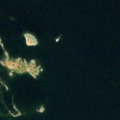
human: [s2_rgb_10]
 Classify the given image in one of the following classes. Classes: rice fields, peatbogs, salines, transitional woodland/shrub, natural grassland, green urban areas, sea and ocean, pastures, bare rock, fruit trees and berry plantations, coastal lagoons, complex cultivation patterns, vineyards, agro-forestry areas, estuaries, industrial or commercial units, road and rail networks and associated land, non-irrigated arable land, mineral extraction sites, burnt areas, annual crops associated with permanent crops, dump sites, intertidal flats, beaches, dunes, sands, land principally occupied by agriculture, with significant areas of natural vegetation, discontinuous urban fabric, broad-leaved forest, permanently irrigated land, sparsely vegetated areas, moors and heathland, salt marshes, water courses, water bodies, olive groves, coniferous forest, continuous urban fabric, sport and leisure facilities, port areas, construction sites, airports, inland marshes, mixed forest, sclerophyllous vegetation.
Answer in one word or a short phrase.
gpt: sea and ocean